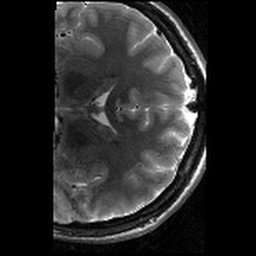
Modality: T2w
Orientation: coronal
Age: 18
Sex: male
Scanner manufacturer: siemens
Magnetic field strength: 3 T
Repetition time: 8.02 s
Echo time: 0.08 s